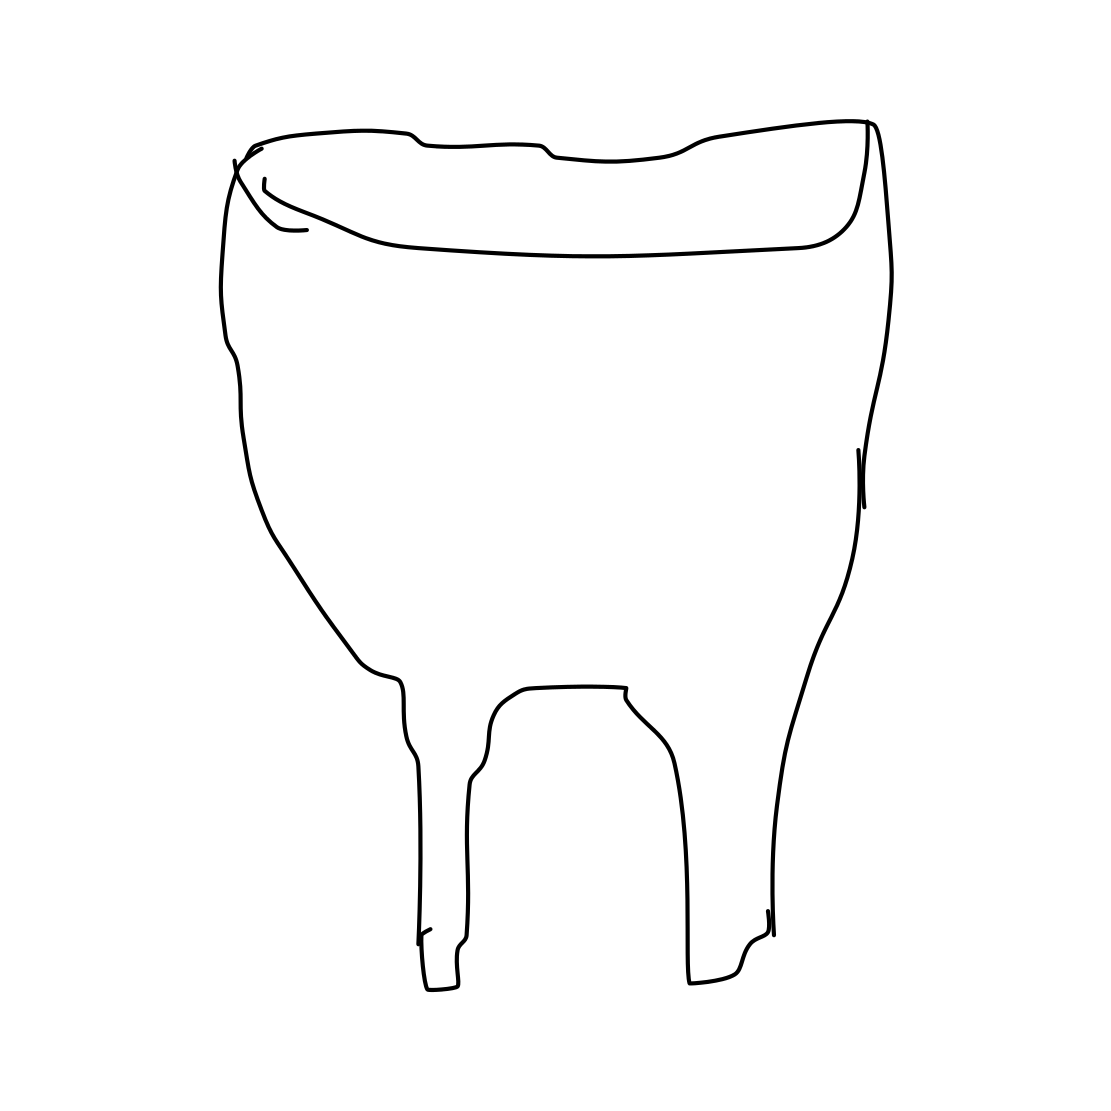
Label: tooth